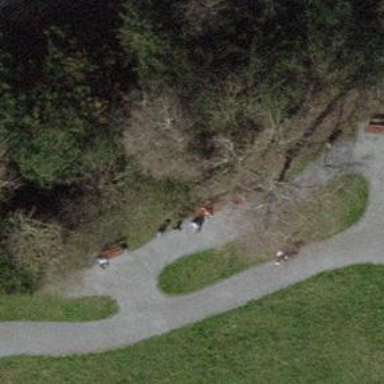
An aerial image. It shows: Brown bench in the vicinity.